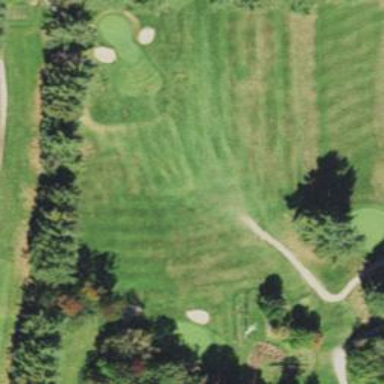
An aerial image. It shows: Golf hole.